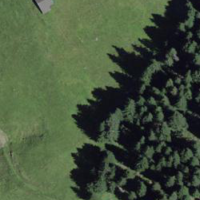
EUNIS habitat code: 26
Species observed at this site:
Lycopodium clavatum